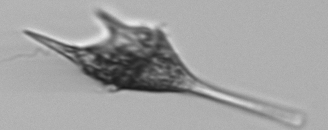
Label: Tripos_lineatus